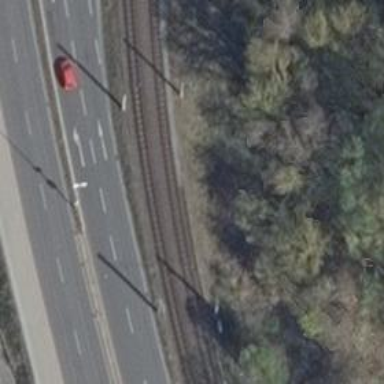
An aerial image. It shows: Tramway with electrified contact lines.